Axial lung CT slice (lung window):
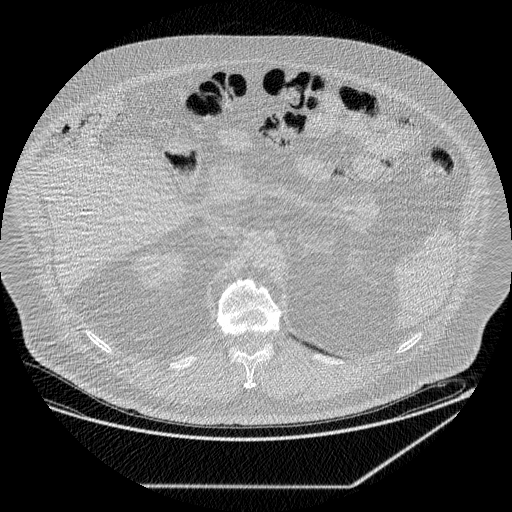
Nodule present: no